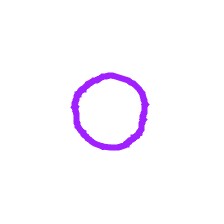
Shape: circle